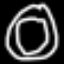
Label: donut